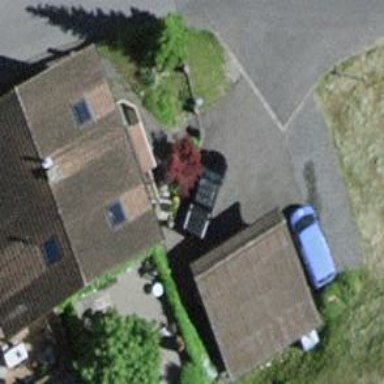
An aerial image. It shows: Garage.